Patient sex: F
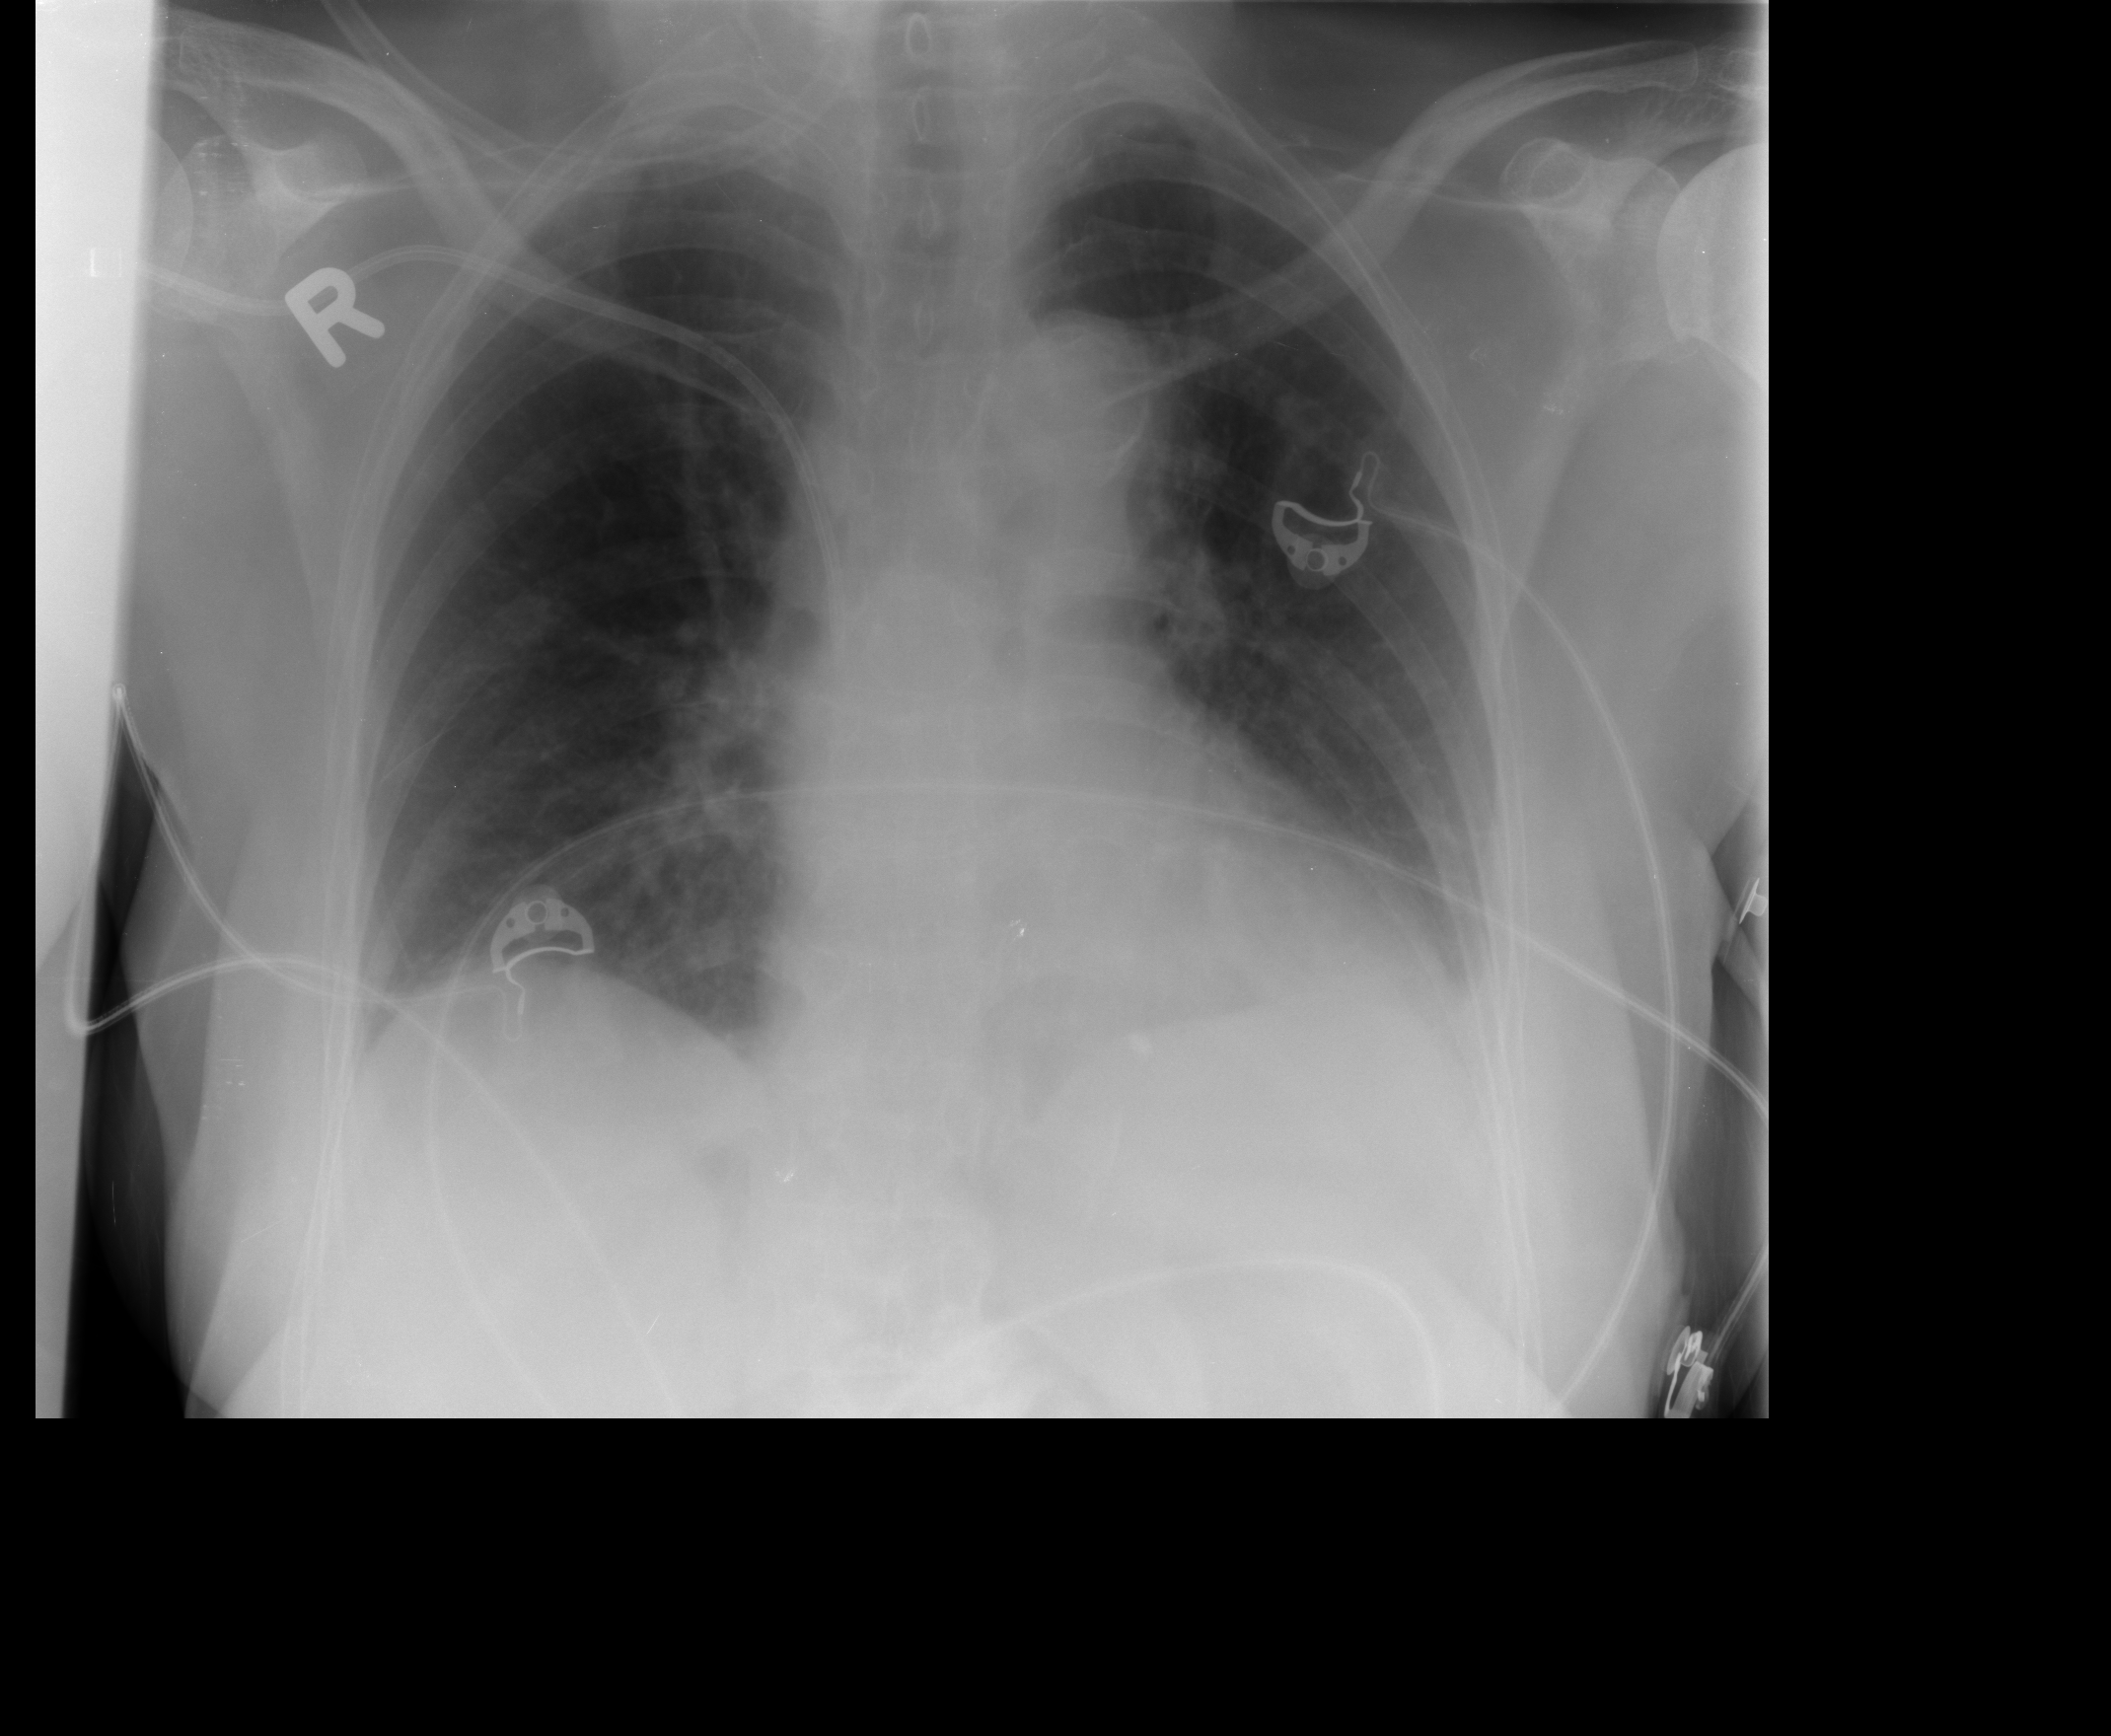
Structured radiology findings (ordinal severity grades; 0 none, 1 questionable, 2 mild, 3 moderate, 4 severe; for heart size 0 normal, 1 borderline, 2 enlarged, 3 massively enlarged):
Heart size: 1
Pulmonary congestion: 2
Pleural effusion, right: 0
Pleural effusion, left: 2
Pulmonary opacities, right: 0
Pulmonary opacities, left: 0
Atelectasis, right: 2
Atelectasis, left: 2